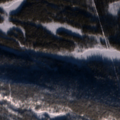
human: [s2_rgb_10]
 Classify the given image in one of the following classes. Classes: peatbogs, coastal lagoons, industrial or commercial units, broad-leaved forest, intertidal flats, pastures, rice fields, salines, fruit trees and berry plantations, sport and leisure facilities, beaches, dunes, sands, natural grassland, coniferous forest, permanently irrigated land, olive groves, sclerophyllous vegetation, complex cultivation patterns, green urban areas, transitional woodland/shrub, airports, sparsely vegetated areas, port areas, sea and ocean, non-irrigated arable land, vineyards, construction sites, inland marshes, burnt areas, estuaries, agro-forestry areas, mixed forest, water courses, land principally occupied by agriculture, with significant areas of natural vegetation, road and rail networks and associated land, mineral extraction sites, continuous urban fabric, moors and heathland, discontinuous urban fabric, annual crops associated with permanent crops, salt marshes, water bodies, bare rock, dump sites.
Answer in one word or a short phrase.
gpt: coniferous forest, mixed forest